Question: I am making a very fancy navigation bar to look like this:

Here is my css:
'''
.header
{
width:100%;
height:80px;
background:#939393;
background:-webkit-gradient(linear, left top, left bottom, from(rgb(168,168,168)), to(rgb(69,69,69)));
background:-moz-linear-gradient(top, rgb(168,168,168), rgb(69,69,69));
border-top:1px solid #939393;
position:relative;
margin-bottom:30px;
}
body
{
margin:0;
}
ul
{
margin:0;
padding:0;
}
ul.menu
{
height:80px;
border-left:1px solid rgba(0,0,0,0.3);
border-right:1px solid rgba(255,255,255,0.3);
float:left;
}
ul.menu li
{
overflow:hidden;
width:200px;
list-style: none;
float:left;
height:79px;
text-align:center;
background:-webkit-gradient(radial, 50% 100%, 10, 50% 50%, 90, from(rgba(31,169,244,1)), to(rgba(0,28,78, 1)) );
background:-moz-radial-gradient(center 80px 45deg, circle cover, rgba(31,169,244,1) 0%, rgba(0,28,78, 1) 100%);
}
ul li a
{
display:block;
padding:0 20px;
border-left:1px solid rgba(255,255,255,0.1);
border-right:1px solid rgba(0,0,0,0.1);
text-align:center;
line-height:79px;
background:-webkit-gradient(linear, left top, left bottom, from(rgb(168,168,168)), to(rgb(69,69,69)));
background:-moz-linear-gradient(top, rgb(168,168,168), rgb(69,69,69));
-webkit-transition-property: background;
-webkit-transition-duration: 1500ms;
-moz-transition-property:background;
-moz-transition-duration:1500ms;
}
ul li a:hover
{
background:transparent none;
}
ul li.active a
{
background: -webkit-gradient(radial, 50% 100%, 10, 50% 50%, 90, from(rgba(31,169,244,1)), to(rgba(0,28,78, 1)) );
background: -moz-radial-gradient(center 80px 45deg, circle cover, rgba(31,169,244,1) 0%, rgba(0,28,78, 1) 100%);
}
'''
And here is my HTML:
'''
<!DOCTYPE html>
<html>
<head>
</head>
<body>
<div class="header">
<div class="navbar">
<ul class ="menu" rel="sam1">
<li class="active"><a href="Home.htm">Home</a></li>
<li><a href="Compare.htm">Compare Products</a></li>
<li><a href="Contact.htm">Contact</a></li>
<li><a href="Download.htm">Download</a></li>
</ul>
</div>
</div>
</body>
</html>
'''
What I want to do is span the whole navigation links across the whole page. I can put each link to 25%, and that works fine, but when I try to set...
'''
ul.menu
{
width:100%;
}
'''
It puts a scrollbar at the bottom, and 2 pixels of white at the right edge. Is there anything I can do to remove those?
Hopefully this doesn't sound confusing.
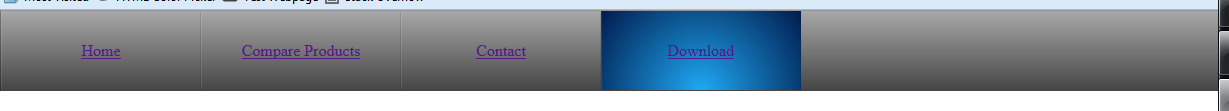
Answer: You are adding a border at the edge which is making it push out from the edge of your document. You need to remove the border from the edge by remove these lines of code from your 'ul.menu' in your css file.
'''
border-left:1px solid rgba(0,0,0,0.3);
border-right:1px solid rgba(255,255,255,0.3);
'''
That will remove the border from the edges, and then you will not get the white pixels around the edges.
Hope this helps.